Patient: sex M, age 49
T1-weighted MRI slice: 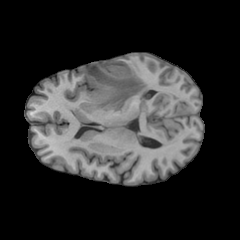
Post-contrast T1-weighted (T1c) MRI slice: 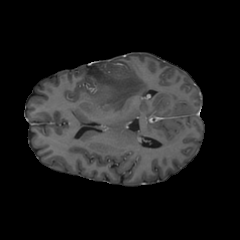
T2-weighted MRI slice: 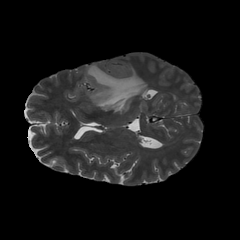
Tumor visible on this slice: yes
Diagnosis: Glioblastoma, IDH-wildtype
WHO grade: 4